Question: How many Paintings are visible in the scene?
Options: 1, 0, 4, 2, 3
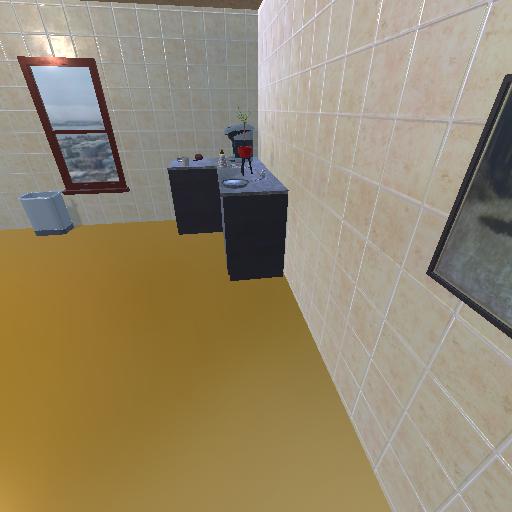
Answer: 1